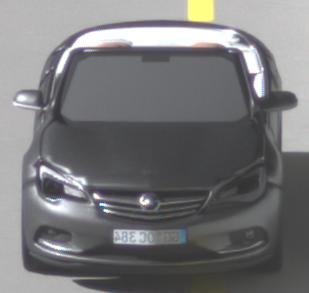
Make: Opel
Model: Cascada 1.4 Turbo
Detailed model: Cascada
Model produced from: 2013/03
Model produced until: 2015/01
Doors: 2
Color: gray
Road condition: dry road
Daytime: morning or afternoon
Contrast: high contrast